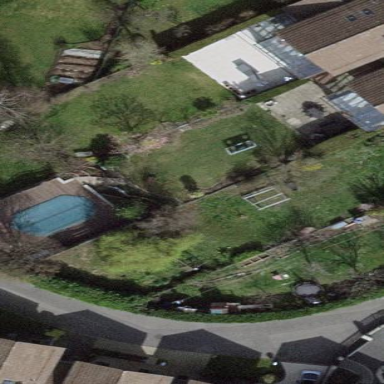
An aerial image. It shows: Garden enclosed by fence.